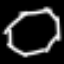
Label: octagon